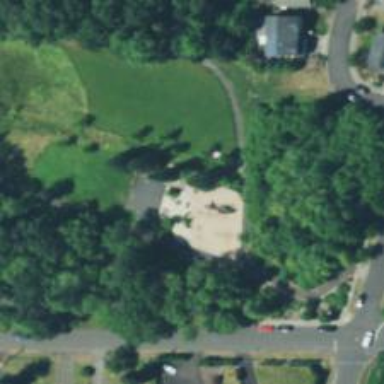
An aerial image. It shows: Playground with springy equipment.